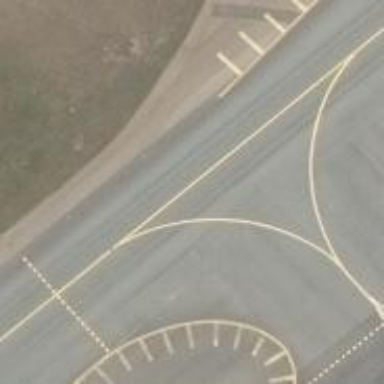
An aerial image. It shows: Image of taxiway at airport.